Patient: sex F, age 35
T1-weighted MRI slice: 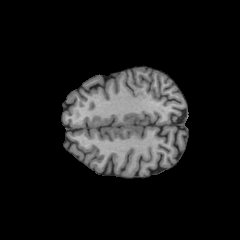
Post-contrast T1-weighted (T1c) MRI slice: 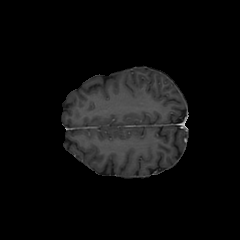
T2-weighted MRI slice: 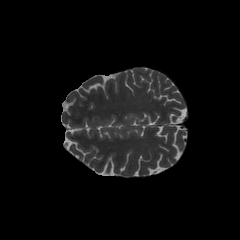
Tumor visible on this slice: no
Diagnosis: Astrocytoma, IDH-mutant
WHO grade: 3